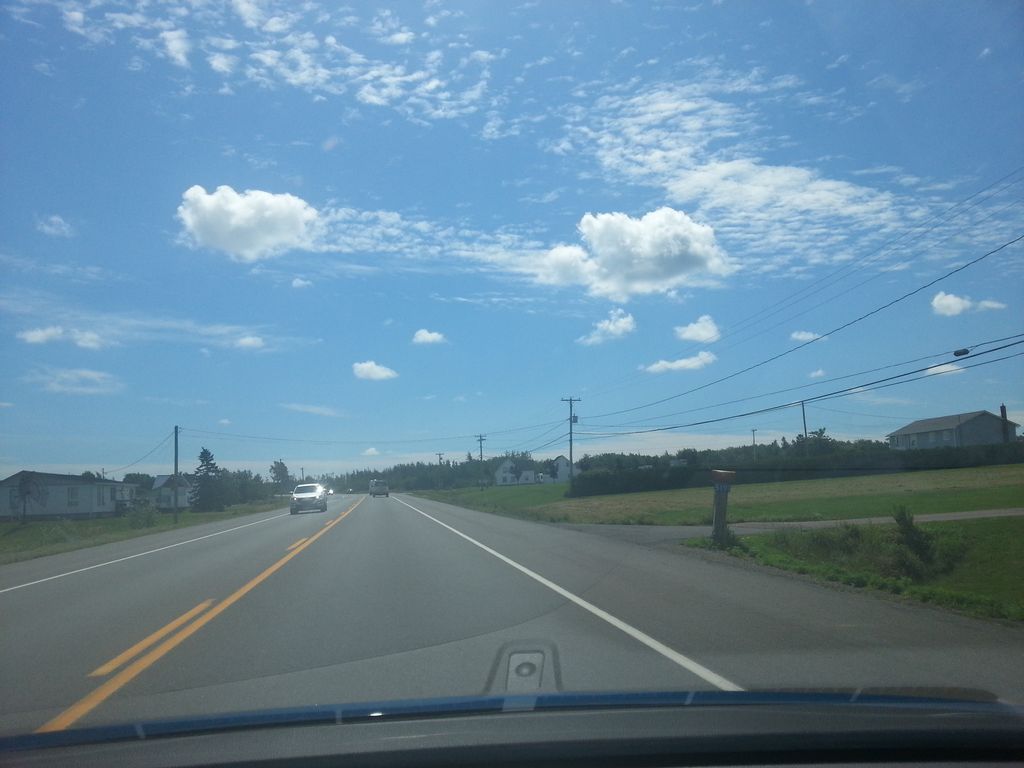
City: charlottetown